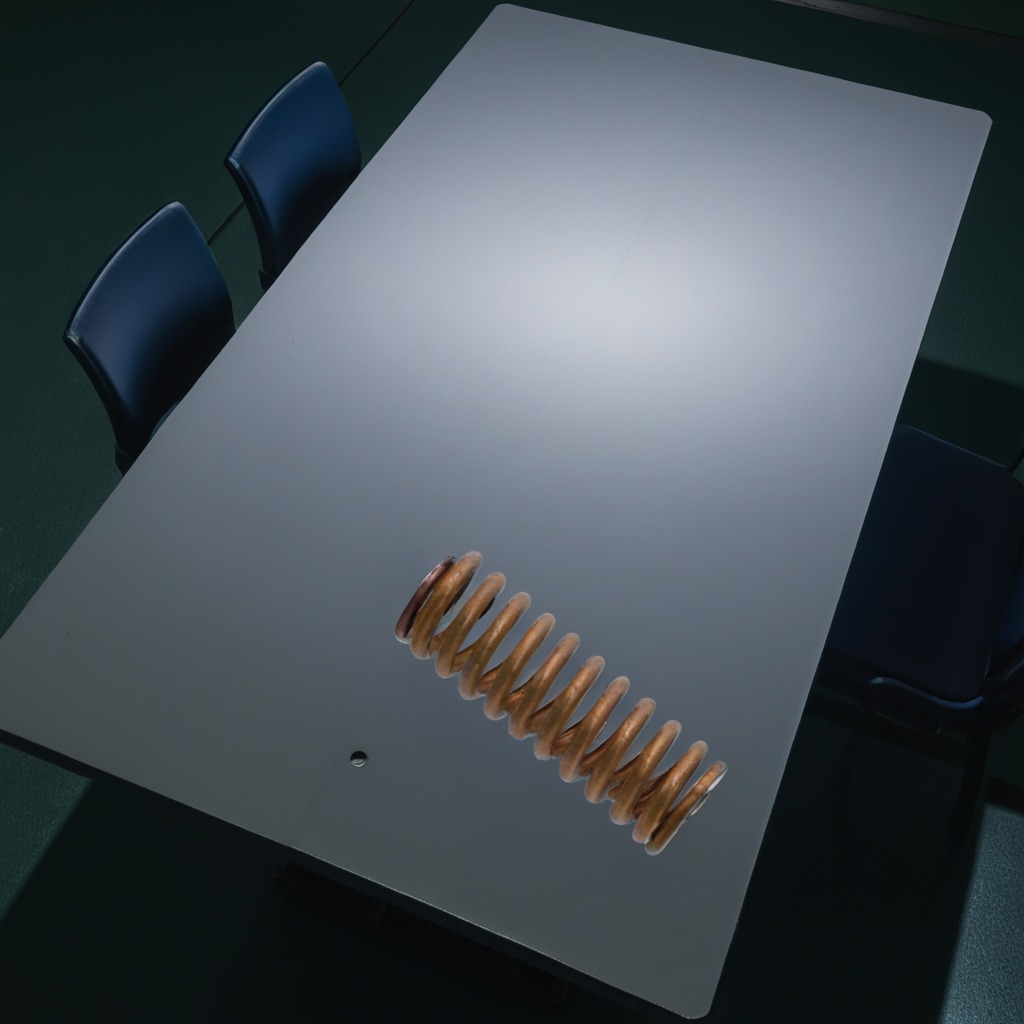
A coiled metal spring lies on a clean empty table in a railway signal maintenance room lit by harsh overhead fluorescents.